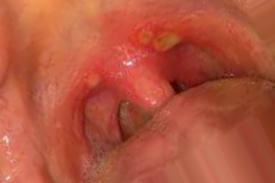
Condition: Mouth Ulcer